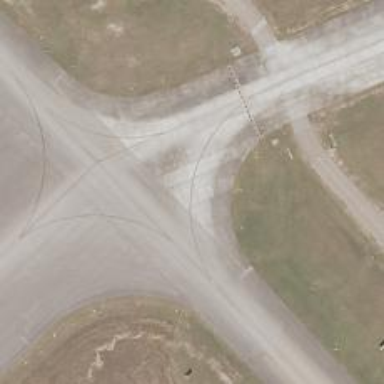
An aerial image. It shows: Image of taxiway at airport.